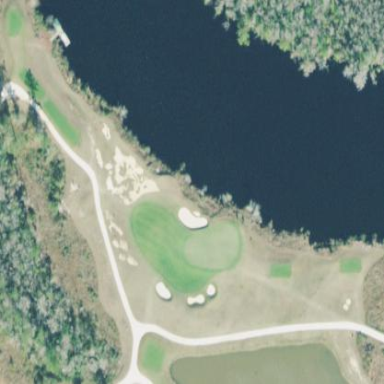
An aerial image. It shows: Golf rough area.